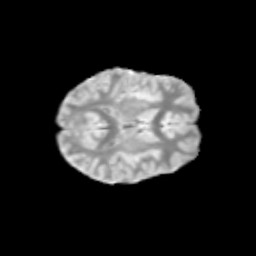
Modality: T2w
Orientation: axial
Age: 11
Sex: female
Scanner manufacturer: siemens
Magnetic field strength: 3 T
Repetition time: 3.8 s
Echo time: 0.07 s